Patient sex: F
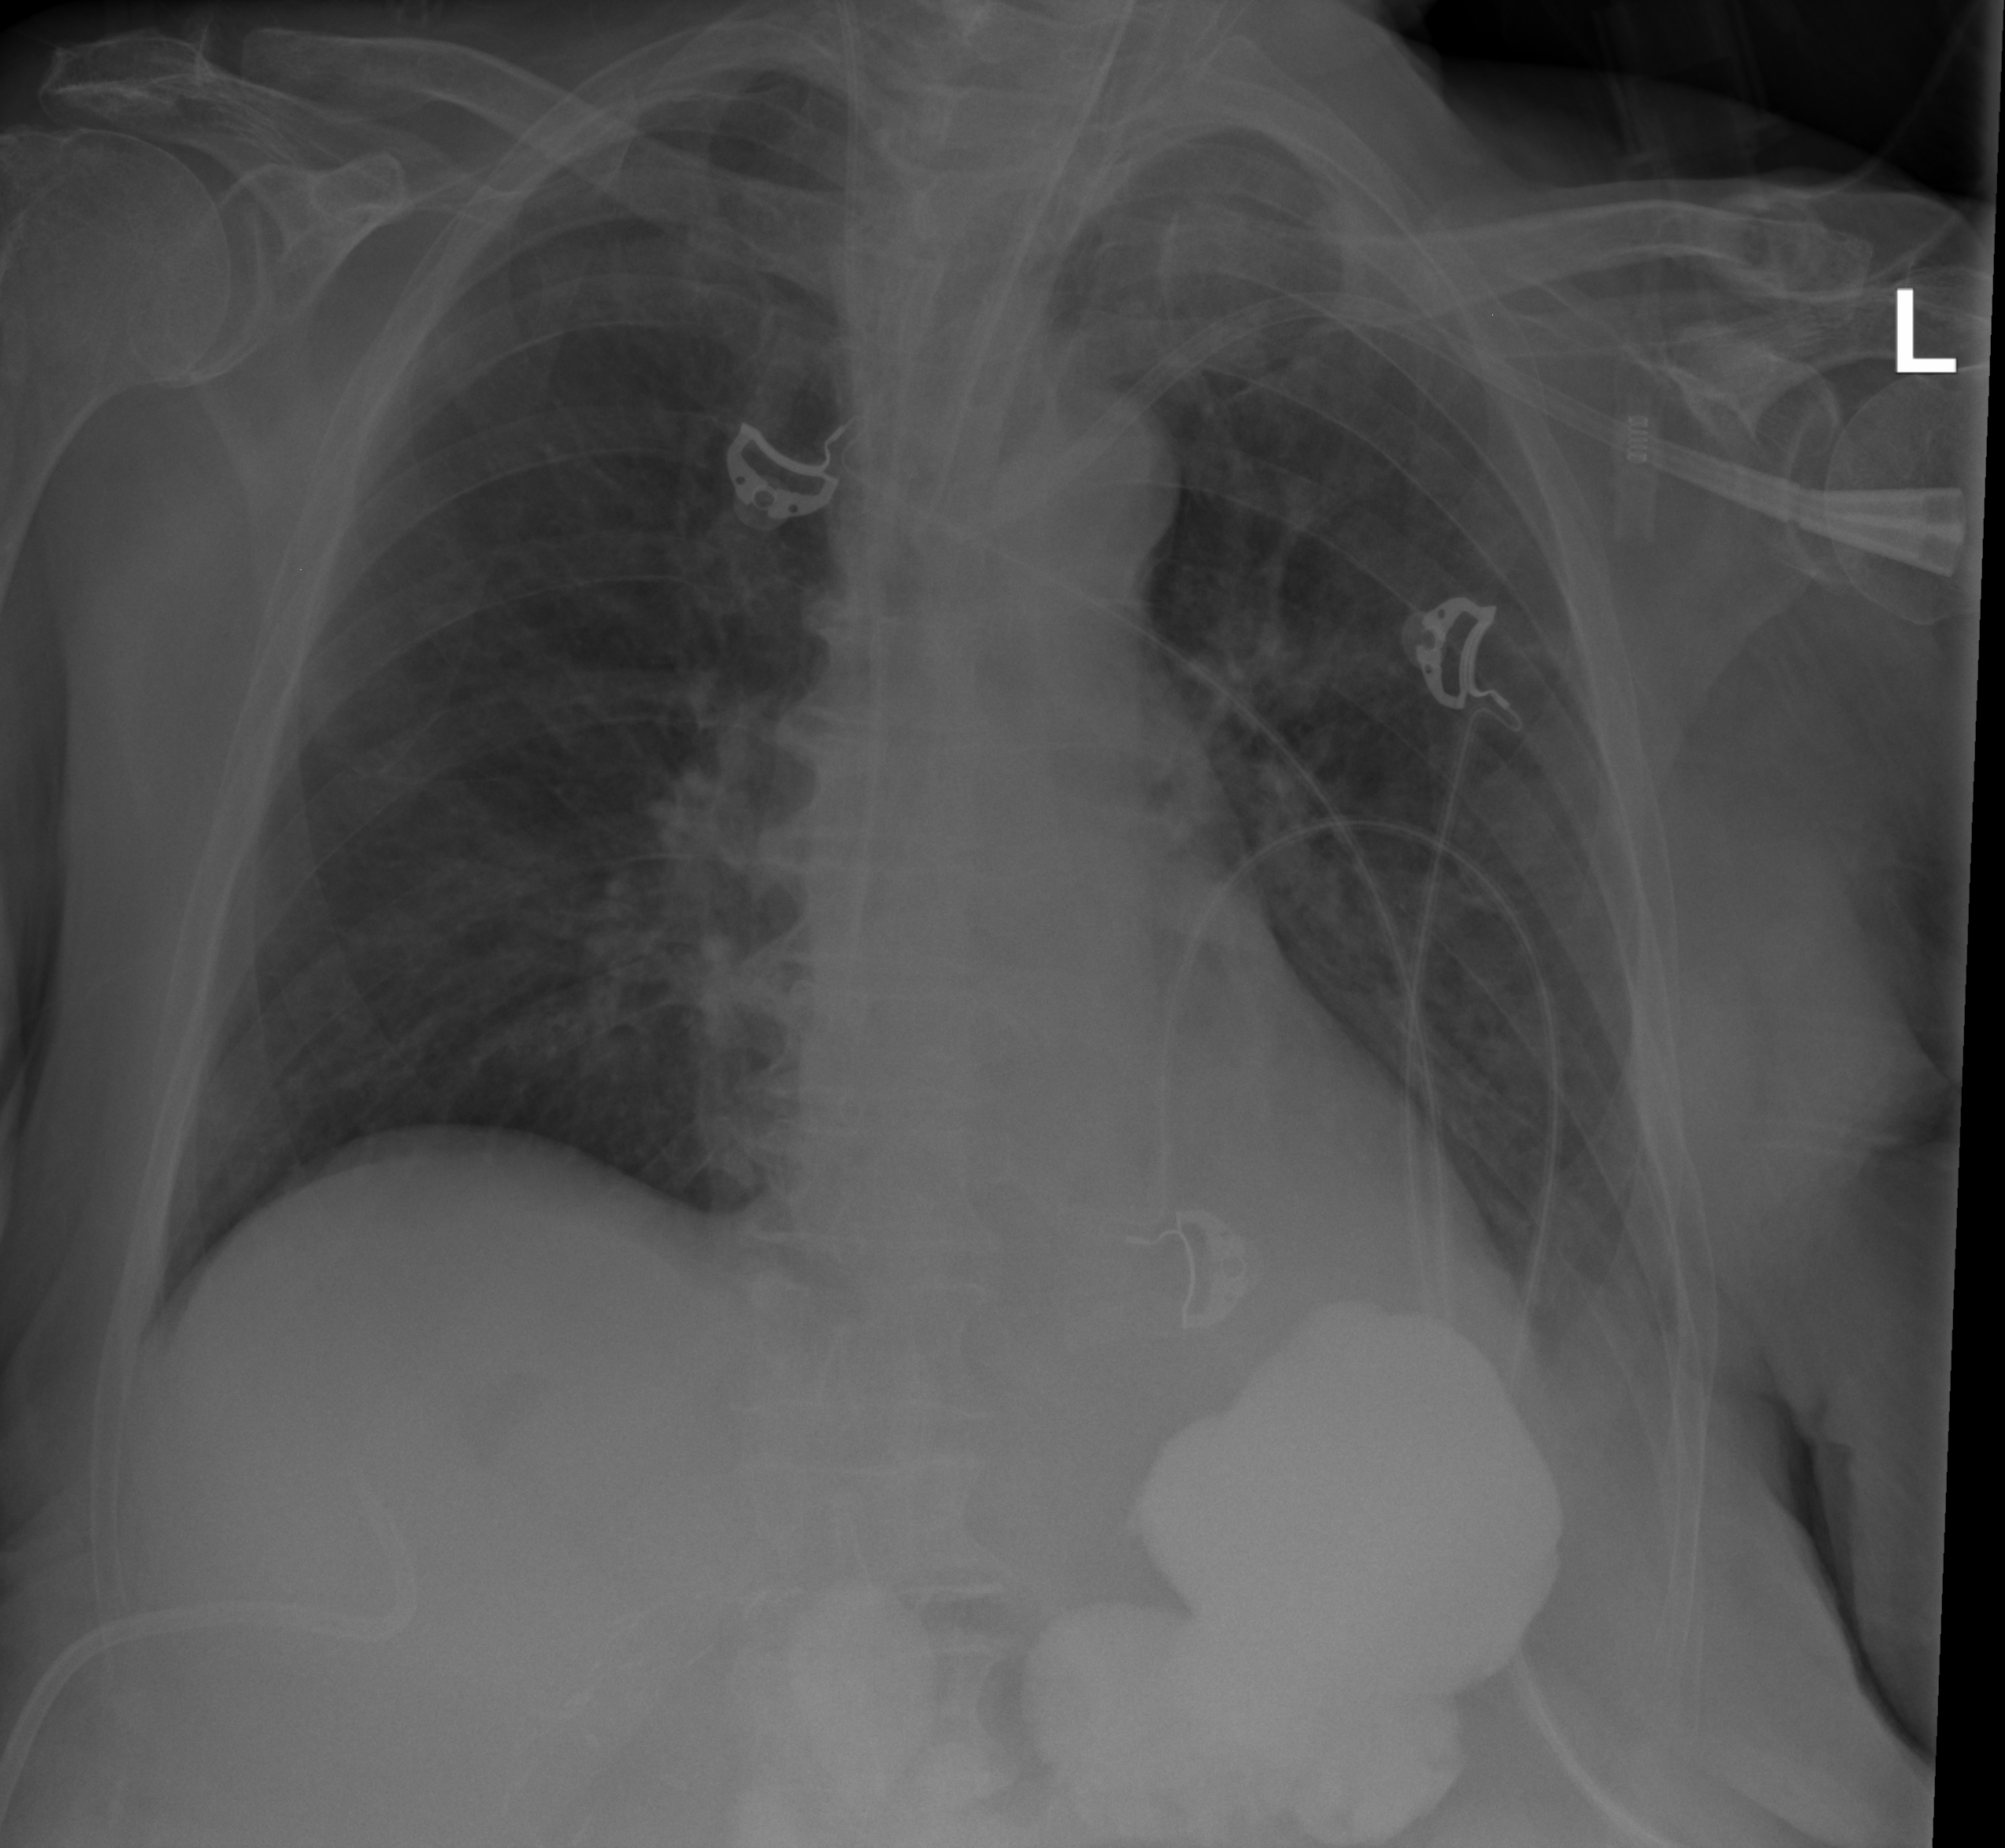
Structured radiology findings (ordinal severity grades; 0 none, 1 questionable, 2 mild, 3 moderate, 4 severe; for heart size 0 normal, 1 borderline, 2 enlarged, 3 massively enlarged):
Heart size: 0
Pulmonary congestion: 0
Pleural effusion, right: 0
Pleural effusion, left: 2
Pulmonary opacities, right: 1
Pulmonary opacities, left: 2
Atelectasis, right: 2
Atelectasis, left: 2